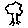
Label: tree